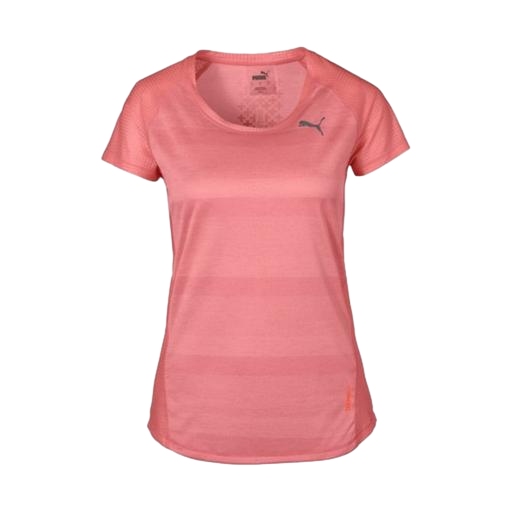
pink sunny run short sleeve tee, women's cool tee, pink short-sleeve tee, white background